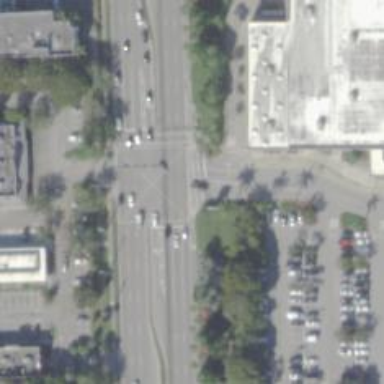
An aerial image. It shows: Uncontrolled road crossing with lines markings.